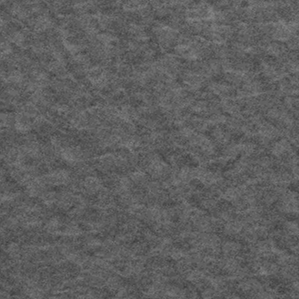
Label: frost